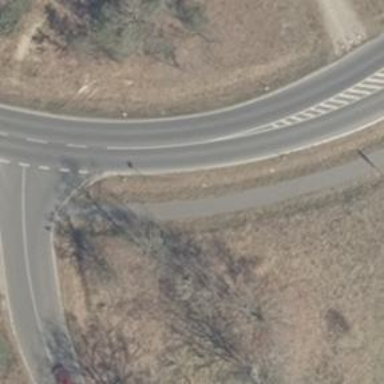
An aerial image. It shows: Tertiary road with asphalt surface.